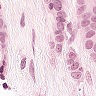
Metastatic tissue present: yes